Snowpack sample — Buffalo Mountain, Silverthorne, Colorado, USA (1/25/25, 10:11 AM MST)
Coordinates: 39.6222, -106.1139
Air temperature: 22 °F
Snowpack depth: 110 cm
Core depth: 40 cm
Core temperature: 46.4 °F
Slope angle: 12°, slope face: 102°
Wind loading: high
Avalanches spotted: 0
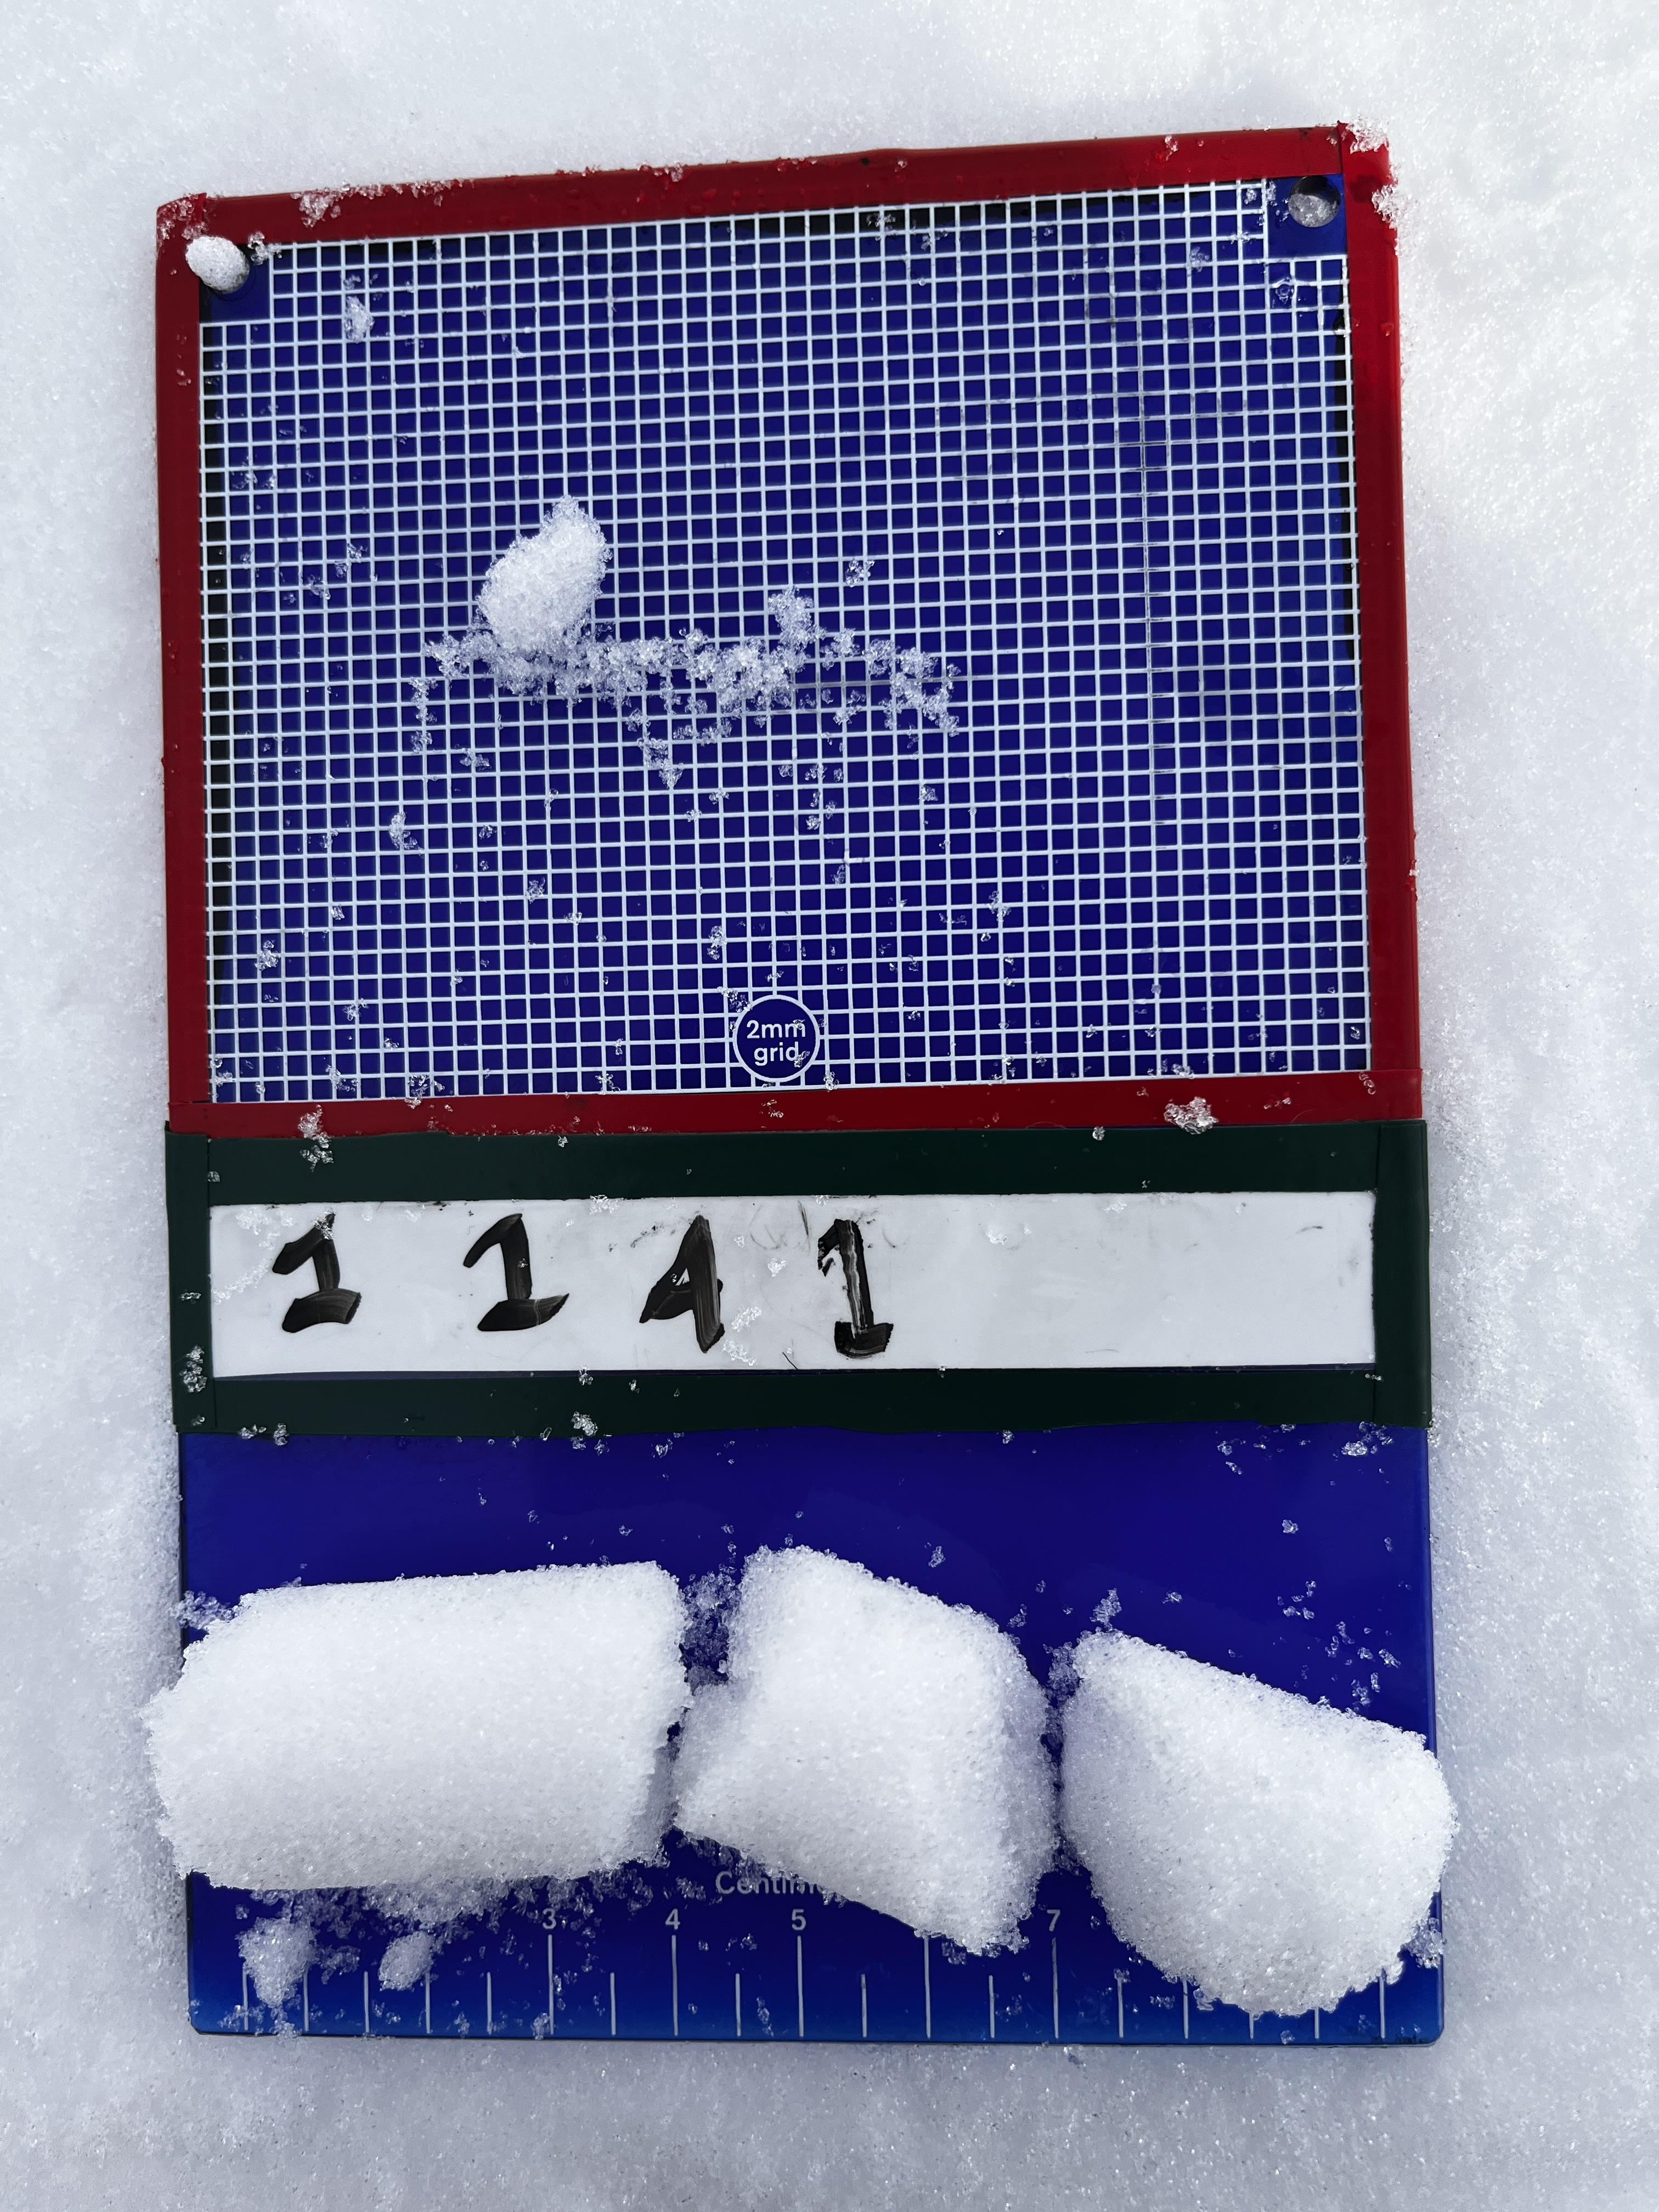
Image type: crystal_card
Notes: No avalanches nearby, collected on the outskirts of a fire break 15 meters from the treeline, on way to Buffalo and Red Mountain